Interaction volume radius: 10 \u00c5
Interaction volume height: 20 \u00c5
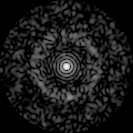
Disorder parameter: 0.8531